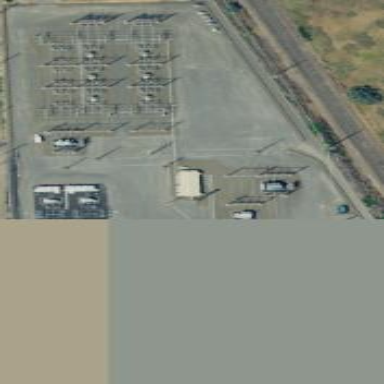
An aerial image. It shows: Transmission-level power substation.